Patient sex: M
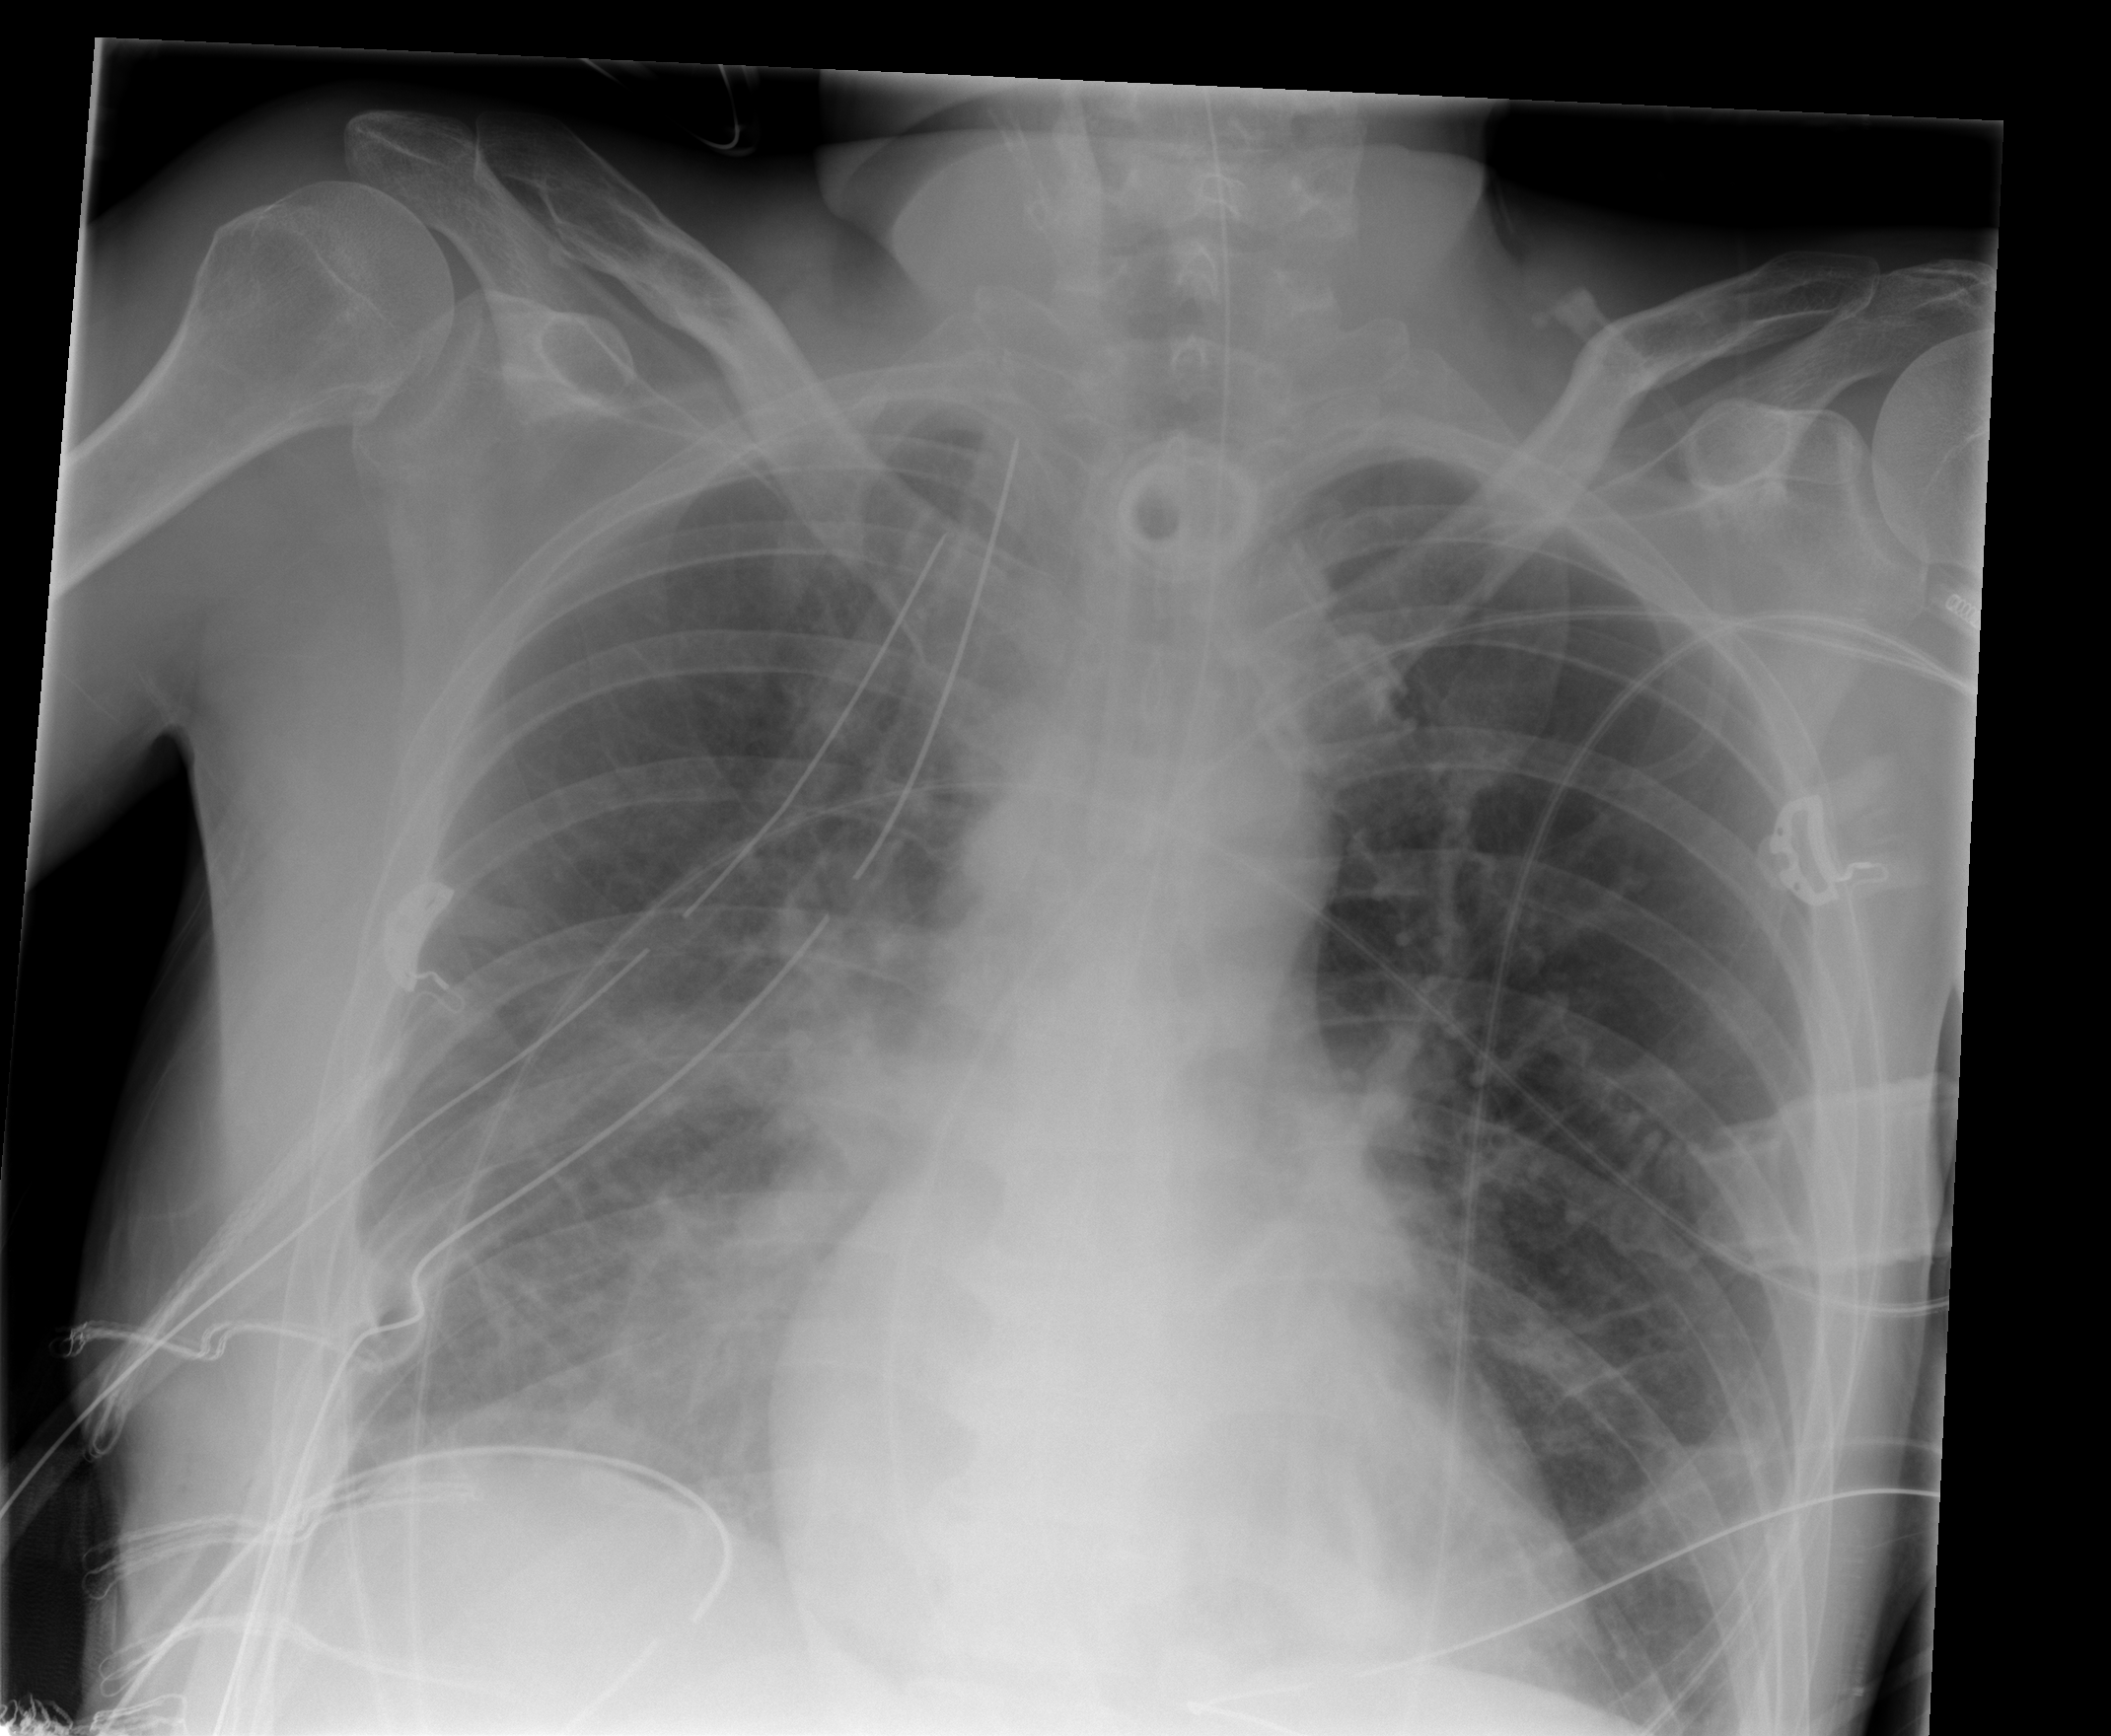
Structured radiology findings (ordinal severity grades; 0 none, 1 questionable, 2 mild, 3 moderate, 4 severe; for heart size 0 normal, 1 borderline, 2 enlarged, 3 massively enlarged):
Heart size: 0
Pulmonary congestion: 0
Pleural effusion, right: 2
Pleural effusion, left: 0
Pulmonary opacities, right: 3
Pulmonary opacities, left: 2
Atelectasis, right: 3
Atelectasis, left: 2